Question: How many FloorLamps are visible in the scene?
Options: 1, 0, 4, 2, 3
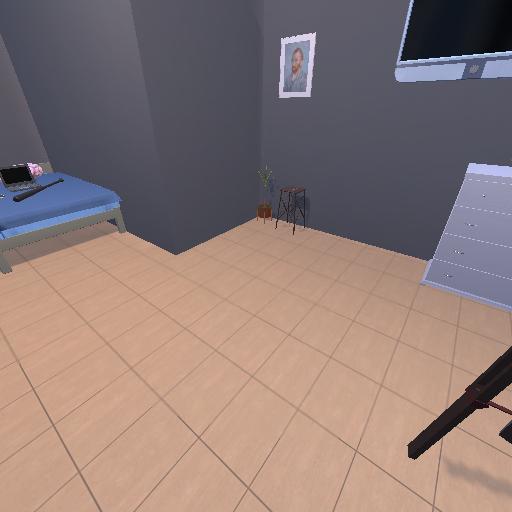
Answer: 1